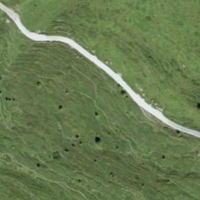
EUNIS habitat code: 26
Species observed at this site:
Arnica montana
Campanula barbata